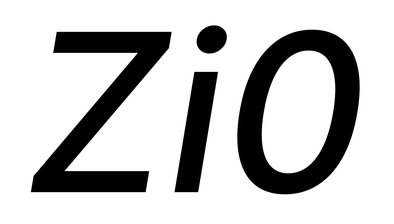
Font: Inter-Italic_Medium_Italic